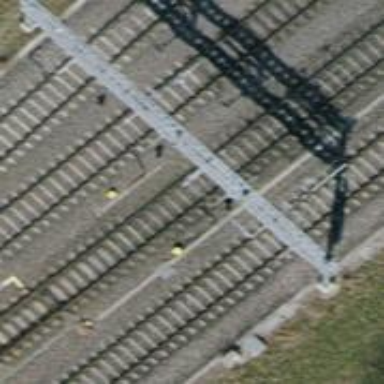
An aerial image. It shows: Railway signal.